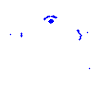
Particle: pion